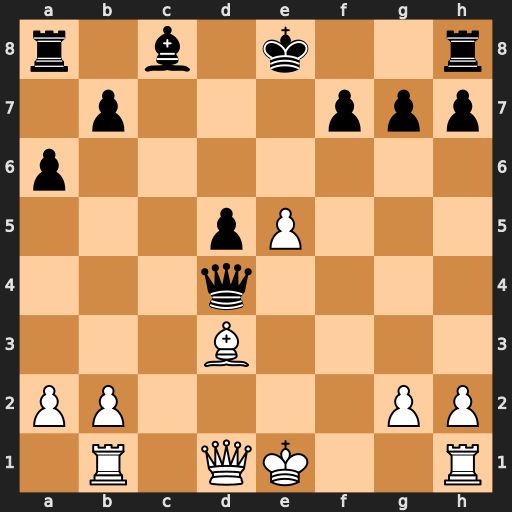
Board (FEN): r1b1k2r/1p3ppp/p7/3pP3/3q4/3B4/PP4PP/1R1QK2R
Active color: w
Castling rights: Kkq
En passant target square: -
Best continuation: Bb5+ axb5 Qxd4